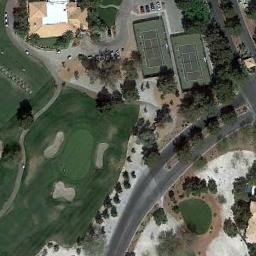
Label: tennis_court